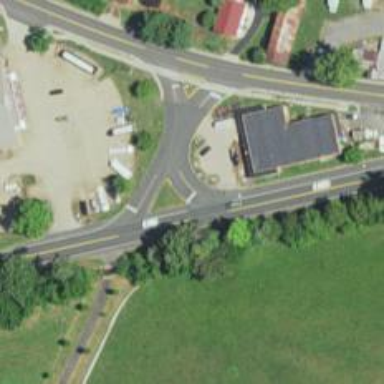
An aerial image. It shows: Road with stop sign.